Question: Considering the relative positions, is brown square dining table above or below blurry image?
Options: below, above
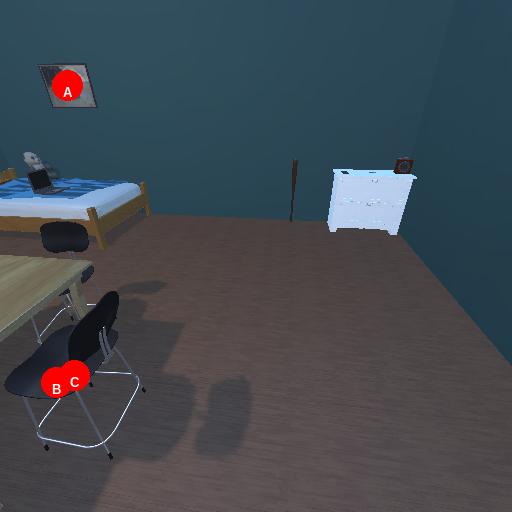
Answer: below